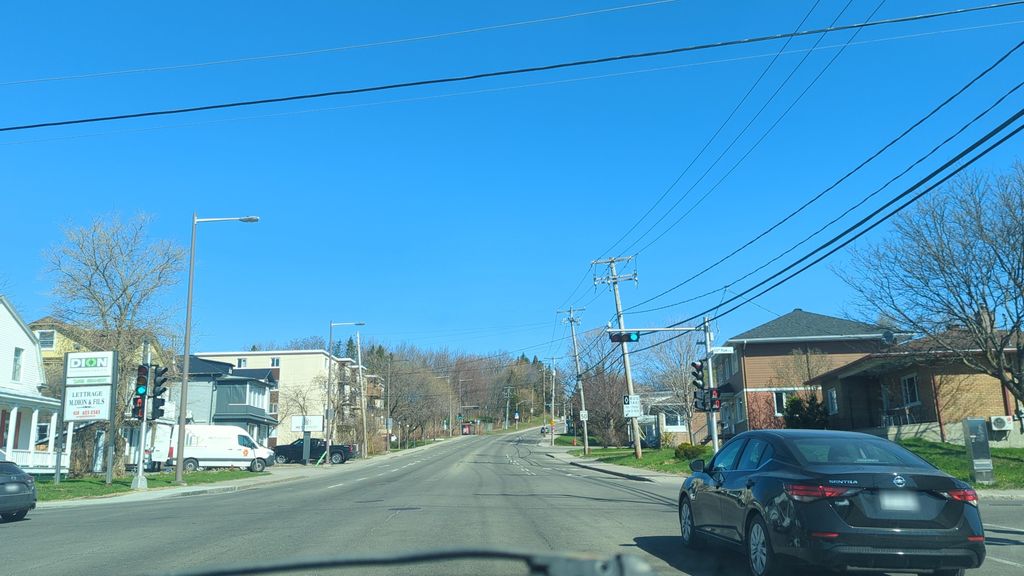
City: quebec_city